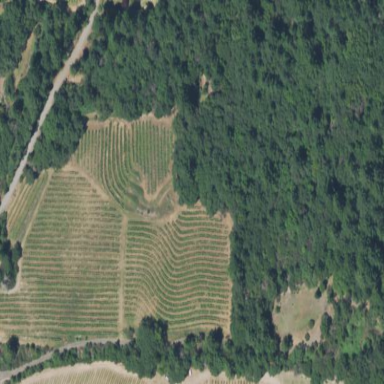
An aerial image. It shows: Vineyard with wine grapes as the main crop.